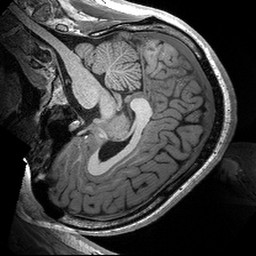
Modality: T1w
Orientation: sagittal
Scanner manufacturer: siemens
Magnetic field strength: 3 T
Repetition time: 2.53 s
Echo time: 0.00288 s